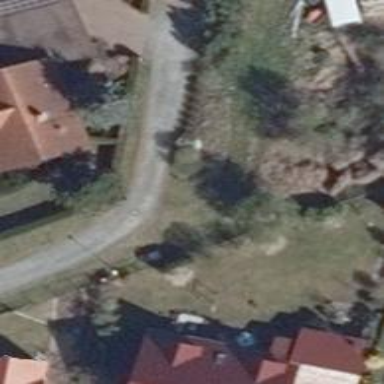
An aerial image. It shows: Driveway with gravel surface.